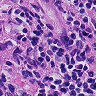
Metastatic tissue present: yes